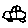
Label: car